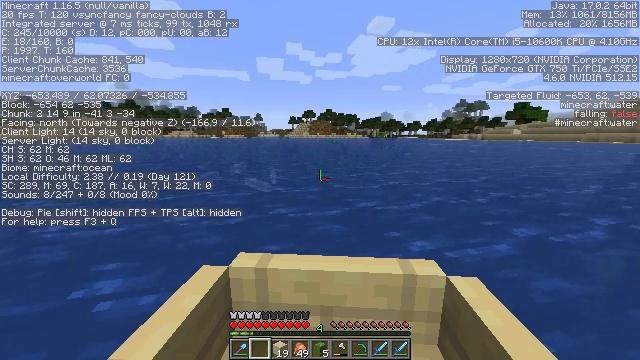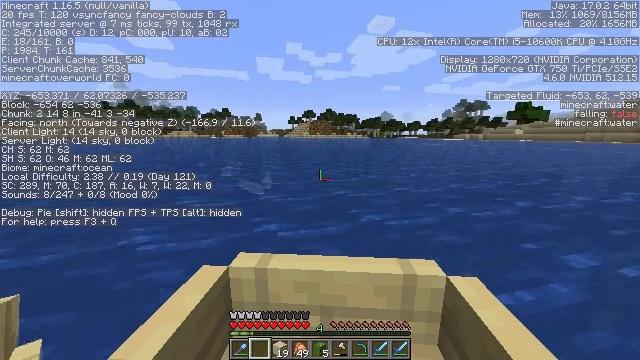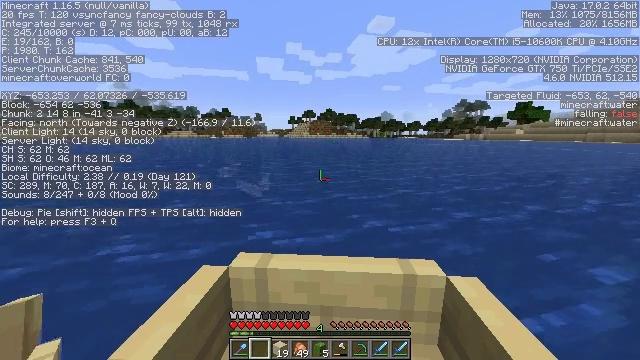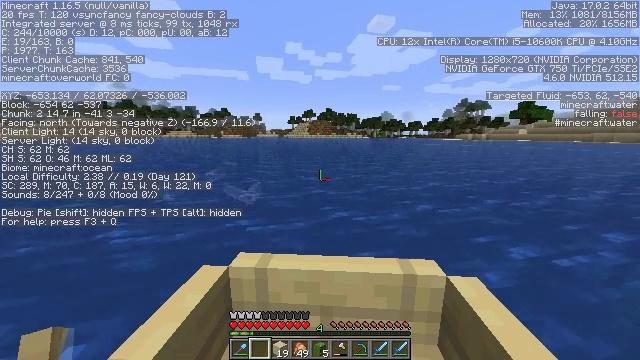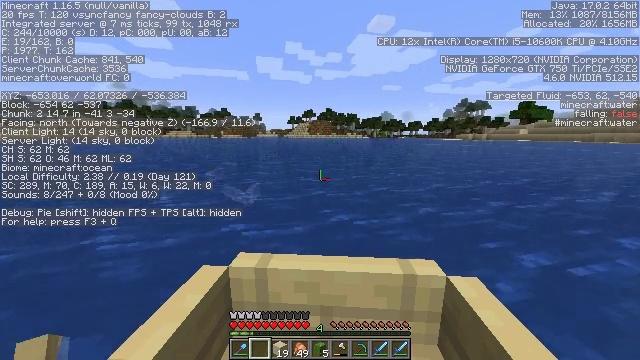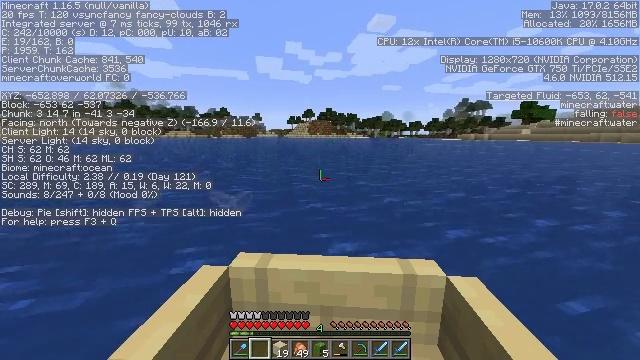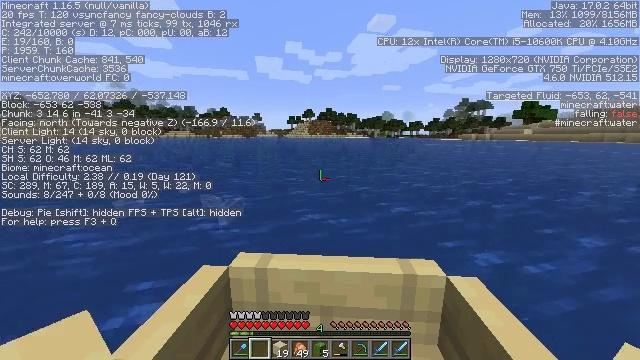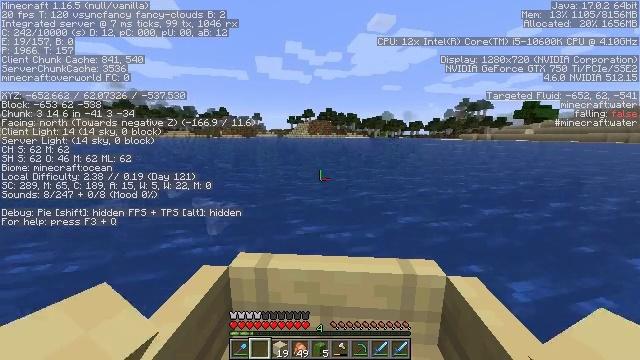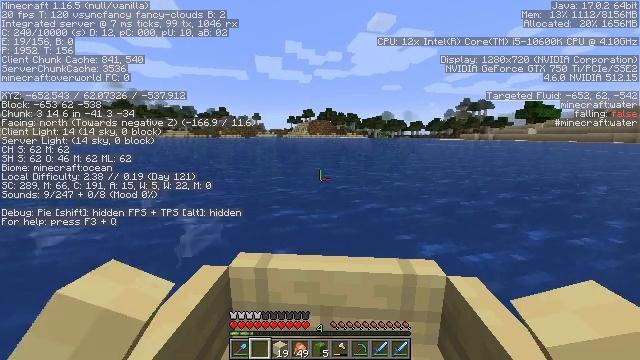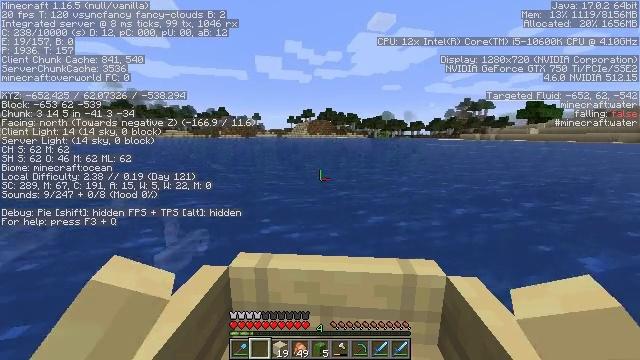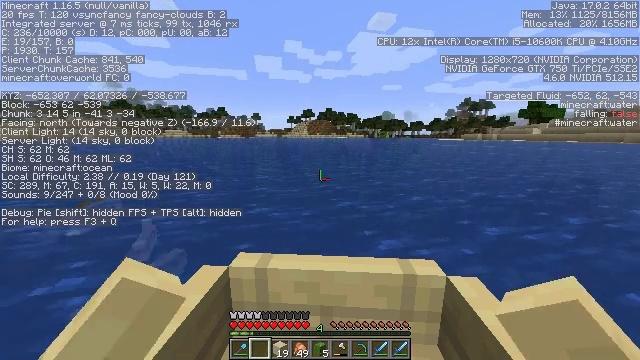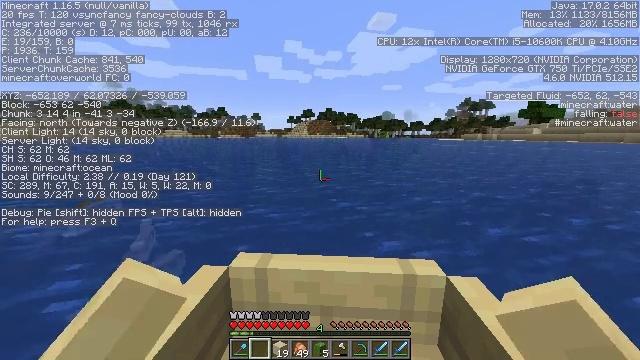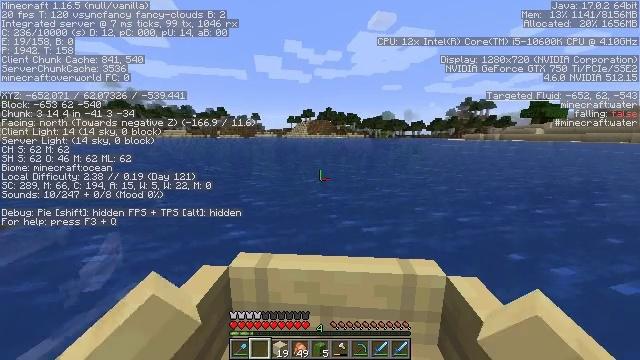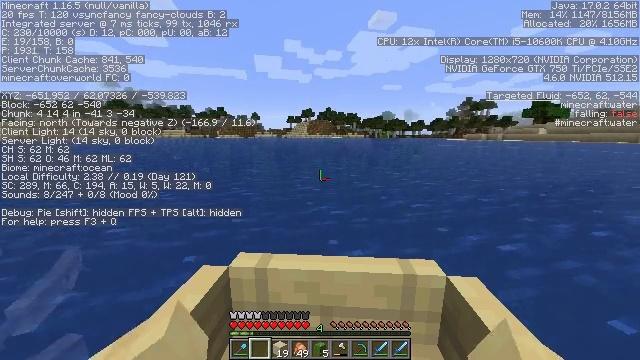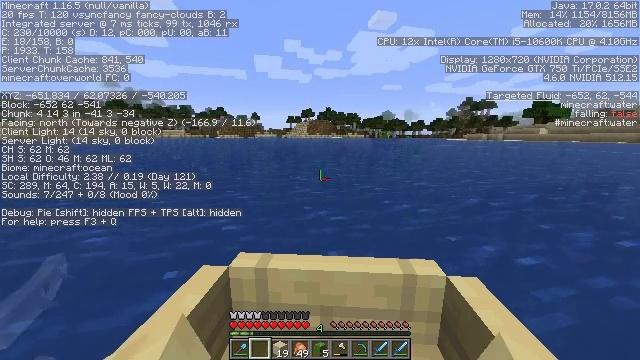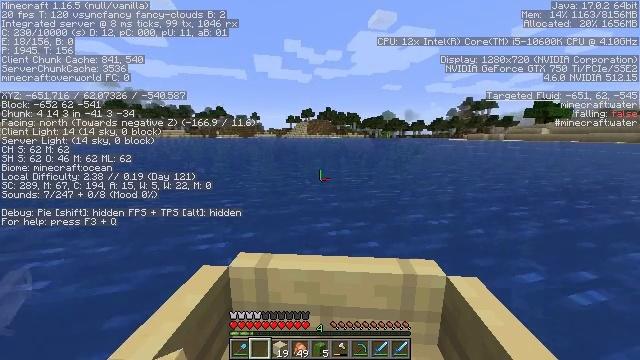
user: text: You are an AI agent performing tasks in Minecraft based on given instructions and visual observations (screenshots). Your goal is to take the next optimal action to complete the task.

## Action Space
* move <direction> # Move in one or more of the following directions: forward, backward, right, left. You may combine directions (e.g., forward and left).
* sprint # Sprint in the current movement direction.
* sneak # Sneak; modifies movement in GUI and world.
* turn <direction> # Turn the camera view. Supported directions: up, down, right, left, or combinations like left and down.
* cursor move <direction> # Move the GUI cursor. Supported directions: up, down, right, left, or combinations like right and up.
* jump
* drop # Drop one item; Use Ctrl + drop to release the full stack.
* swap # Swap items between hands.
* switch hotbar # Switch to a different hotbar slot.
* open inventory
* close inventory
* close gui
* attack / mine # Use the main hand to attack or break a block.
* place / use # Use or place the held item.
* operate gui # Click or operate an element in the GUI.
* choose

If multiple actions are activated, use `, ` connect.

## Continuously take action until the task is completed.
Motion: motion action
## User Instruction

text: Mine seagrass underwater.
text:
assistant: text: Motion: move forward
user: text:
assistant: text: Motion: move forward
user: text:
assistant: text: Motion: move forward
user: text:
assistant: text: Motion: move forward
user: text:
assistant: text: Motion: move forward
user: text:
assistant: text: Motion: move forward
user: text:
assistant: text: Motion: move forward
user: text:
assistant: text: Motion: move forward
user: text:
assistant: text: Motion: move forward
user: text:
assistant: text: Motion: move forward
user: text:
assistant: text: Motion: move forward
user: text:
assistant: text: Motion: move forward
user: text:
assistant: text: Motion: move forward
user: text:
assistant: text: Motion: move forward
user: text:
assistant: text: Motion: move forward
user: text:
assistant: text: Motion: move forward
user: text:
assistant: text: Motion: move forward
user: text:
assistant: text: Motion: move forward
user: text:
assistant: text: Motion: move forward
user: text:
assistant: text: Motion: move forward
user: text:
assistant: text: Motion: move forward
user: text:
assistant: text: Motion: move forward
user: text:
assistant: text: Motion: move forward
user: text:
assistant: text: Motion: move forward
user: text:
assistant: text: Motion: move forward
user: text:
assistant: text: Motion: move forward
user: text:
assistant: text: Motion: move forward
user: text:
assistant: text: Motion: move forward
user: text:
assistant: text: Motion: move forward
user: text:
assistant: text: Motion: move forward